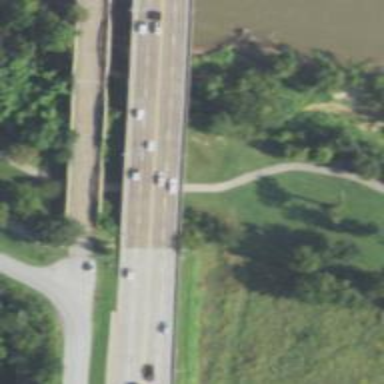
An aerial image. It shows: Beam-style bridge on primary highway.